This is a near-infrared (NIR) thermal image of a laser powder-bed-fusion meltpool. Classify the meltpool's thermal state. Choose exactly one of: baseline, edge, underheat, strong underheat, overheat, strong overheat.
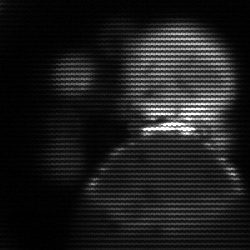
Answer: edge